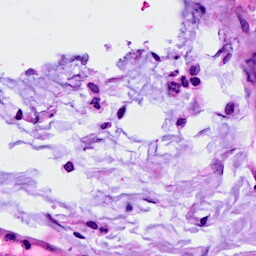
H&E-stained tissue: Breast